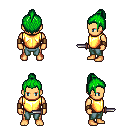
a pixel art fantasy rpg character, male body template, human, tanned skin, gold chest armor, teal pants, green short topknot hairstyle, leather bracers, dagger, four views (front, back, left, right), 2x2 character sprite sheet, small pixel art, hard edges, no anti-aliasing